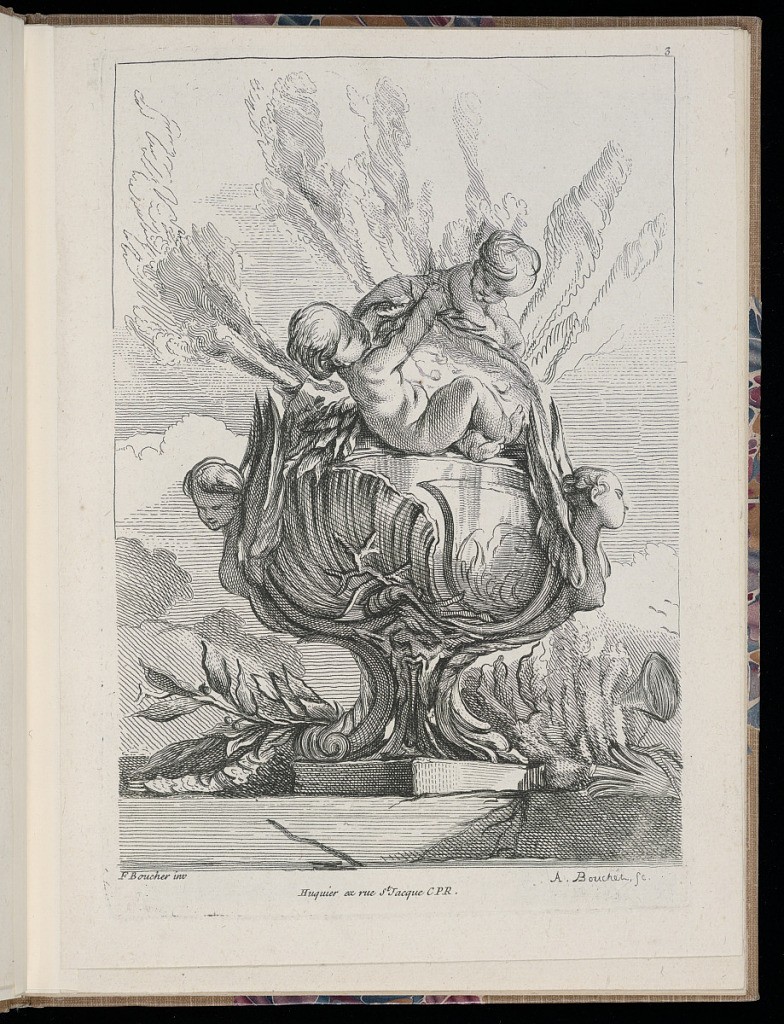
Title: Ornamental Vase Design
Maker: François Boucher, French, 1703–1770
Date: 1742-1750
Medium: Etching on cream laid paper
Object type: Bound print
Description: Vase in the form of a perfume burner, with curving fluted forms, placed on a pedestal. Two climbing putti decorate the lid. At the sides are busts of winged female figures. At the front, a shell-like form and coral. Smoke clouds in the background. At the base of the vase, leafy branches. The plate is signed and numbered.